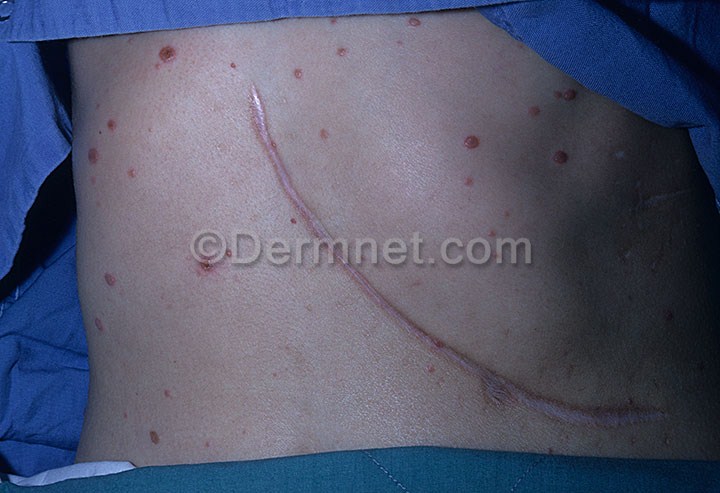
Disease: Warts Molluscum and other Viral Infections